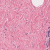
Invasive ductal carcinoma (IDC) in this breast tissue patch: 0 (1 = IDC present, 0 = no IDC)